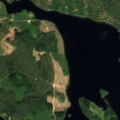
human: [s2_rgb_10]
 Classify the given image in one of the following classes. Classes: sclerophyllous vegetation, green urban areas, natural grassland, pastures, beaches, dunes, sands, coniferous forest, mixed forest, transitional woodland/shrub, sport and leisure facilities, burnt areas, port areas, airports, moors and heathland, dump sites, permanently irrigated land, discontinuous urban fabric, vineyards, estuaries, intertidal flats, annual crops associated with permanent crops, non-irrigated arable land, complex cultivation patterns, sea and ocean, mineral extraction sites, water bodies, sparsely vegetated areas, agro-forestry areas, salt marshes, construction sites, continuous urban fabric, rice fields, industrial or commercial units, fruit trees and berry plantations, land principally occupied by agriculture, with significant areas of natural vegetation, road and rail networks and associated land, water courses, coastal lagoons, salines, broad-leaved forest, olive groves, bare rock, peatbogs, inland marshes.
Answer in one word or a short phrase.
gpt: coniferous forest, mixed forest, water bodies